Interaction volume radius: 5 \u00c5
Interaction volume height: 20 \u00c5
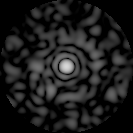
Disorder parameter: 0.8582